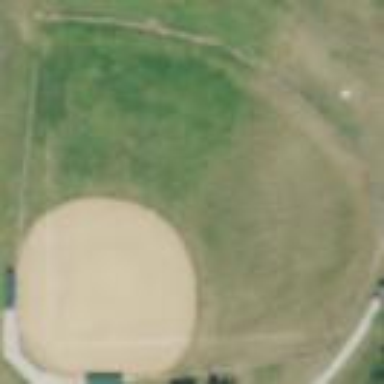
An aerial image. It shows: Baseball pitch for leisure land.